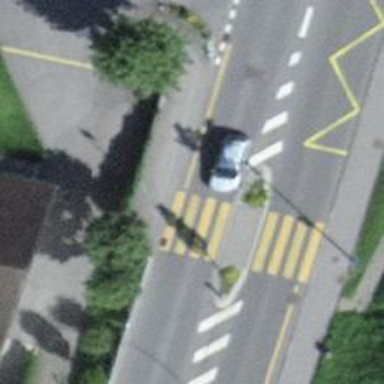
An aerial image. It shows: Marked road crossing with pedestrian island.